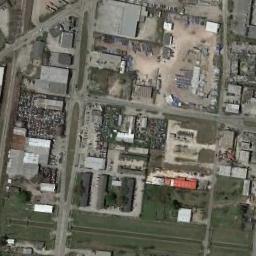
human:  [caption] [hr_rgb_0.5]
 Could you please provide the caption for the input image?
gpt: Houses in industrial areas have different roofs .

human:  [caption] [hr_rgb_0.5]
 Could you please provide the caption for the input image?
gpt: In an industrial area there are factories and roads, There are parking lots for items, And there is good greening .

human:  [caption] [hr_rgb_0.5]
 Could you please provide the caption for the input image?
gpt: Many houses of different shapes are in the industrial area .

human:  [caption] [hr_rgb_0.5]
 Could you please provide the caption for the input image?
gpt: The industrial area has lots of industrial equipment and some workshops and some roads go through the industrial area .

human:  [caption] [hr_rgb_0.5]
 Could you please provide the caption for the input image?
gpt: There are many gray buildings and some black buildings on the industrial area .